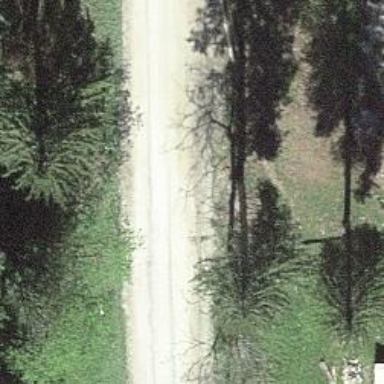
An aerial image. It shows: Unclassified road.